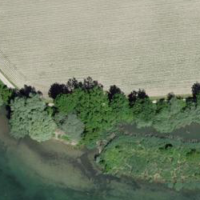
EUNIS habitat code: 21
Species observed at this site:
Lepus europaeus